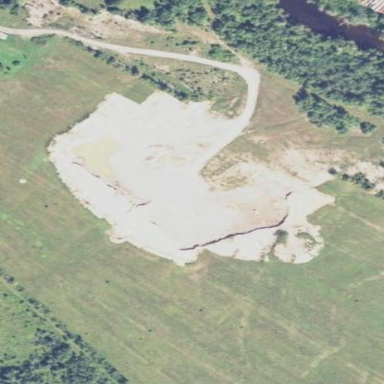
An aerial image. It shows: Quarry area.